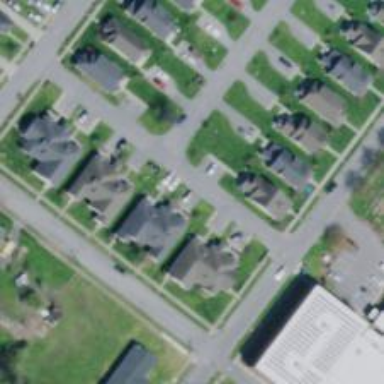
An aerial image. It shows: Living street.